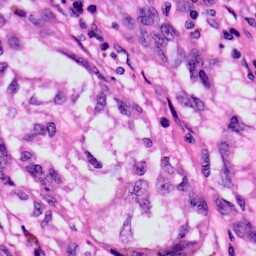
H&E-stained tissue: Skin